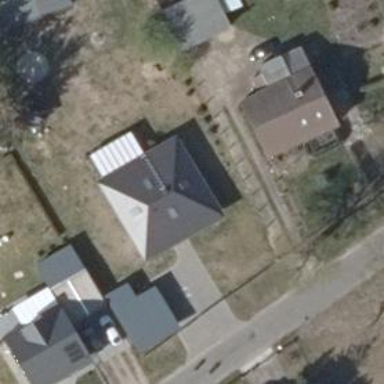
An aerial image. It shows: Detached building.